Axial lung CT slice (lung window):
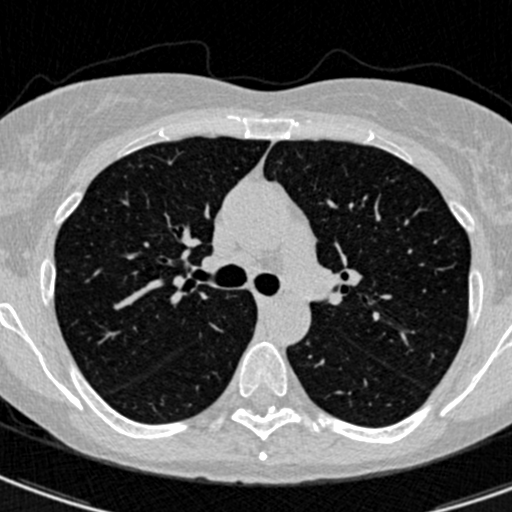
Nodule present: no